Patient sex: M
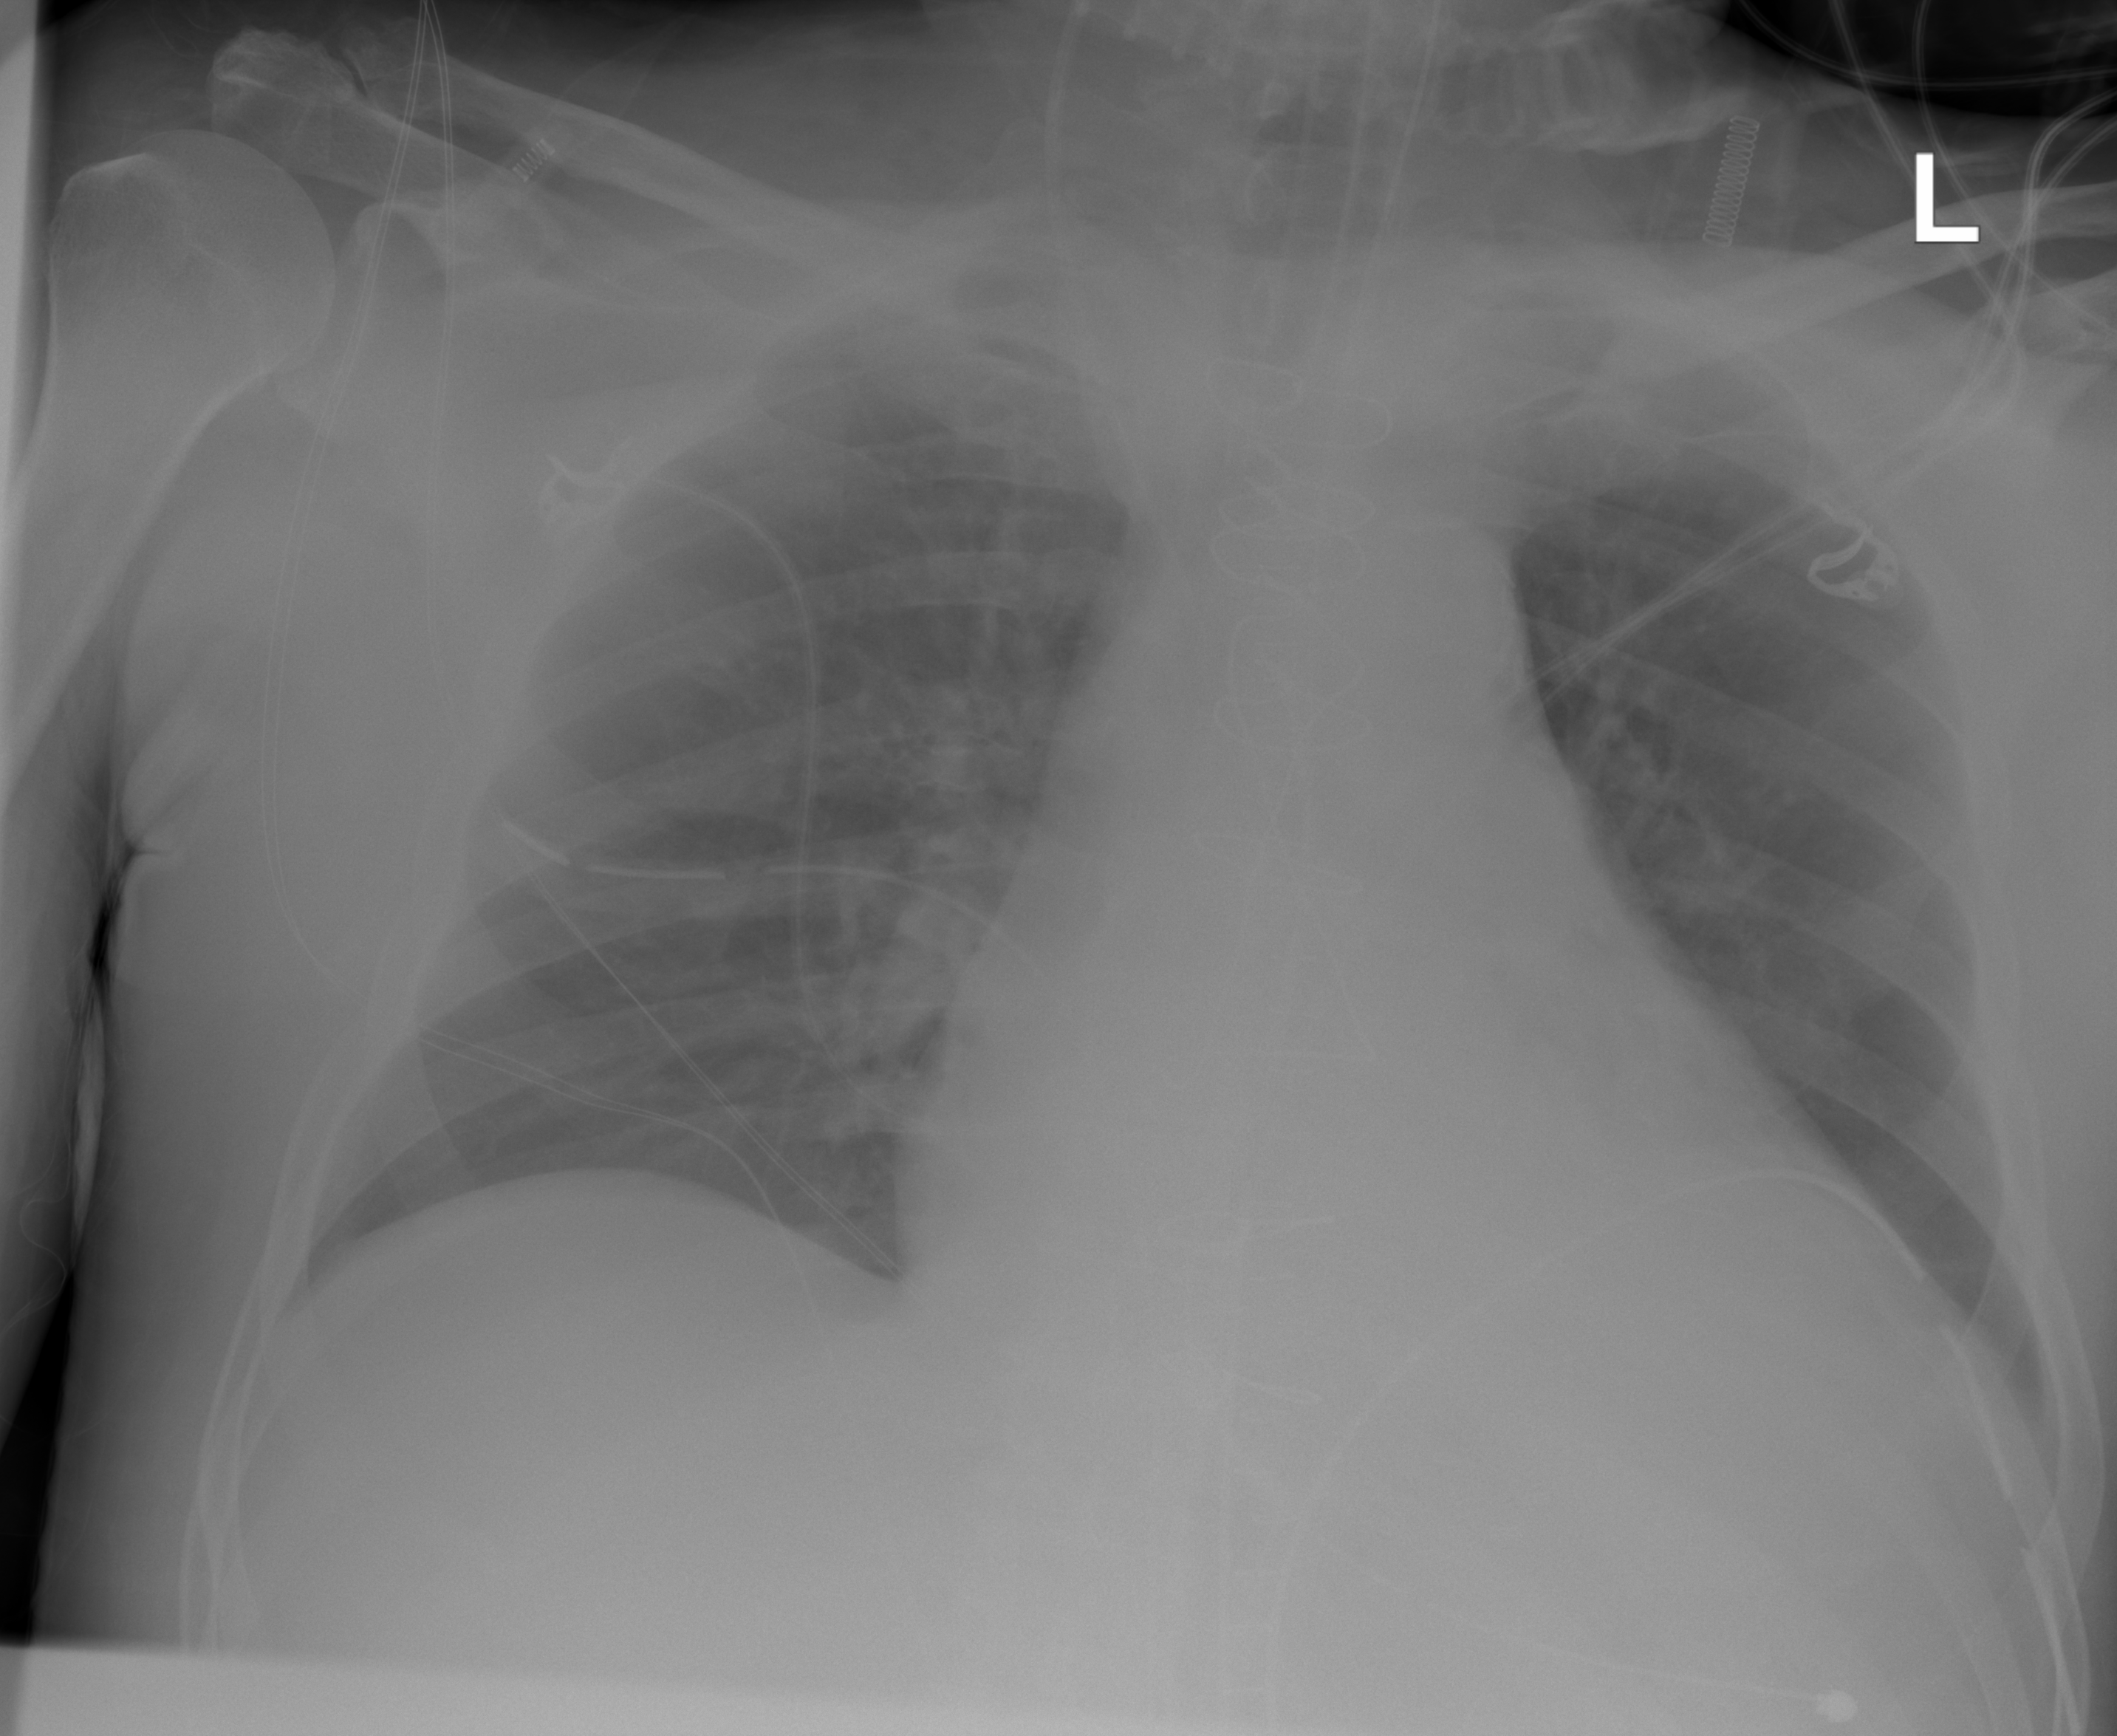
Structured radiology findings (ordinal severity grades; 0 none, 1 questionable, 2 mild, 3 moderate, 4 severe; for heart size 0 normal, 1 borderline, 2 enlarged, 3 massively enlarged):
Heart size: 2
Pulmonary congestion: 2
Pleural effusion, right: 0
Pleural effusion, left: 0
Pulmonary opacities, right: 0
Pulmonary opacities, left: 0
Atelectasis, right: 0
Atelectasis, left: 0